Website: macys
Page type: delivery-shipping
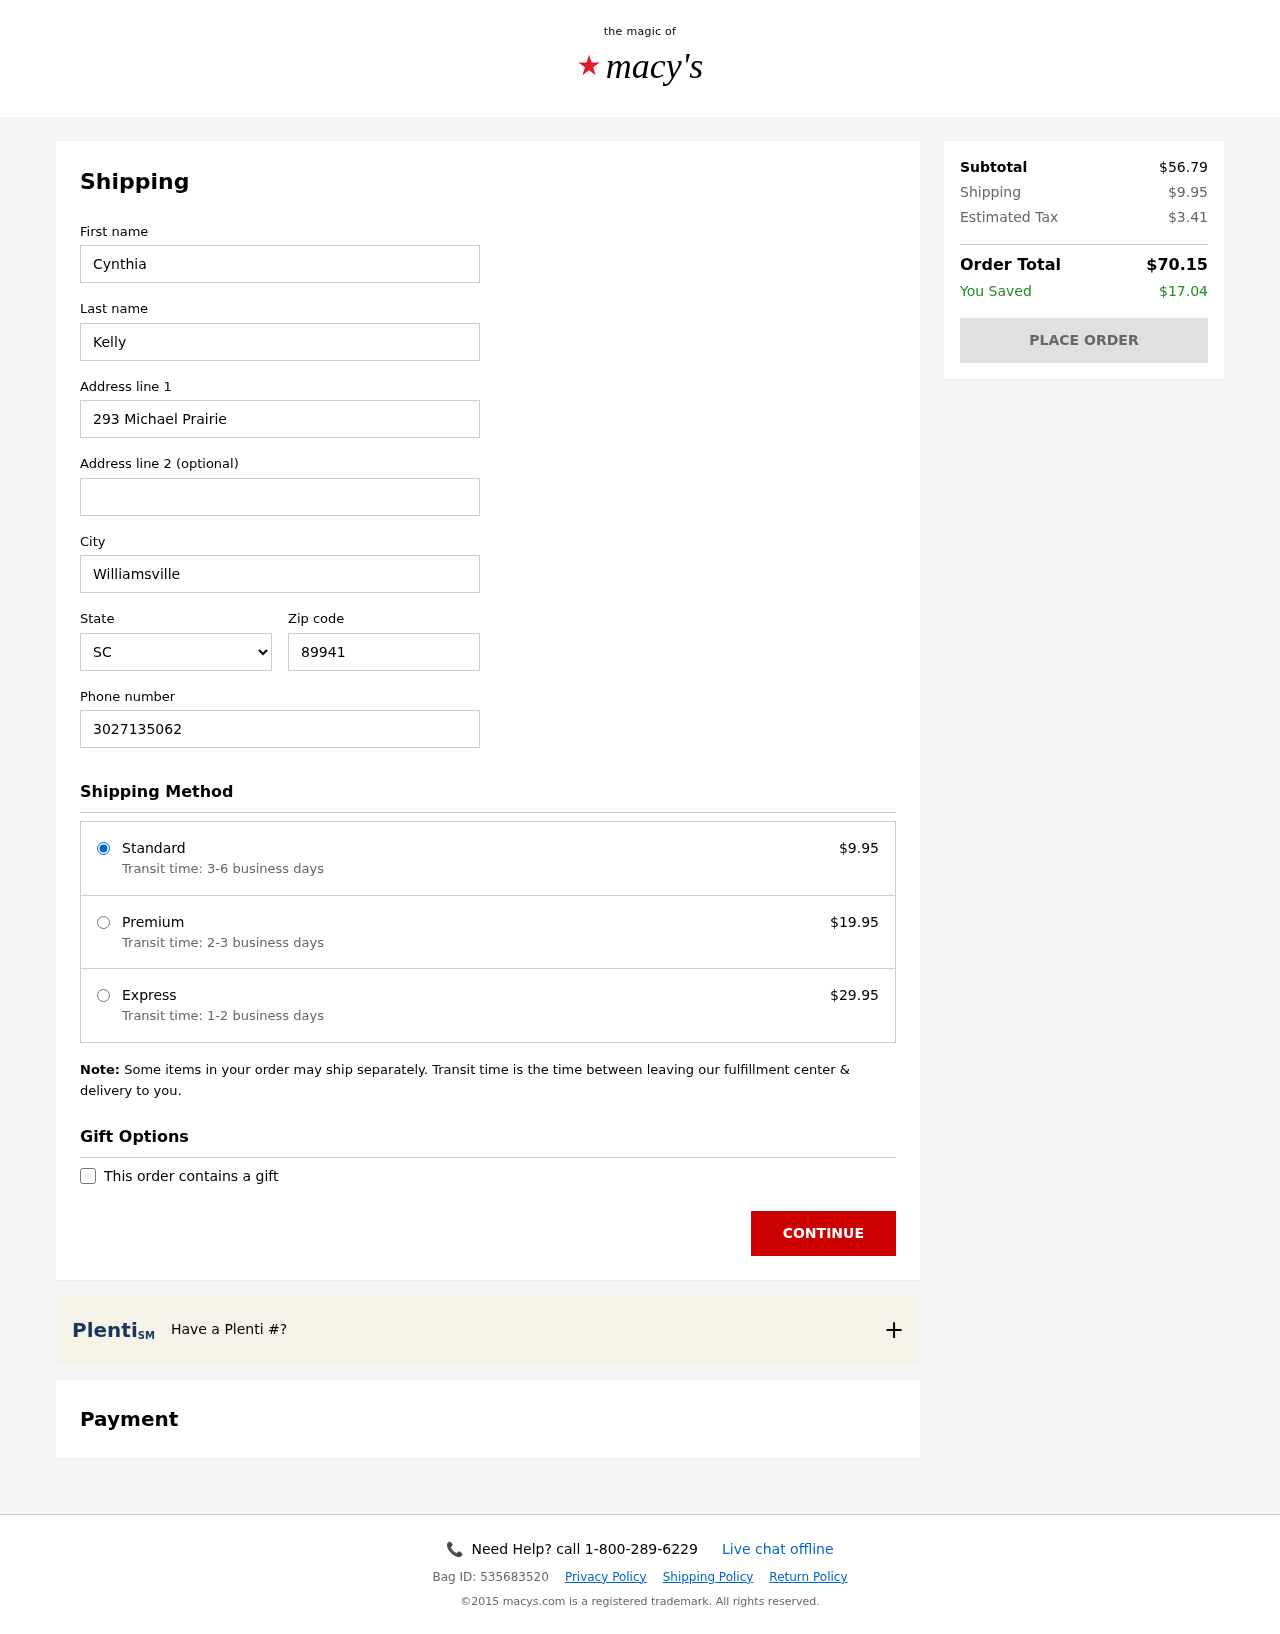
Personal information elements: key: PII_CITY
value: Williamsville
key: PII_FIRSTNAME
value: Cynthia
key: PII_LASTNAME
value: Kelly
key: PII_PHONE
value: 3027135062
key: PII_POSTCODE
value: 89941
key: PII_STATE_ABBR
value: SC
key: PII_STREET
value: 293 Michael Prairie
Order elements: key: ORDER_SHIPPING_COST
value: $9.95
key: ORDER_SHIPPING_PREMIUM
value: $19.95
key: ORDER_SHIPPING_EXPRESS
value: $29.95
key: ORDER_SUBTOTAL
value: $56.79
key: ORDER_TAX
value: $3.41
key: ORDER_TOTAL
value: $70.15
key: ORDER_SAVINGS
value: $17.04